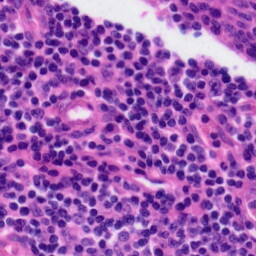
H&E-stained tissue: Tonsil